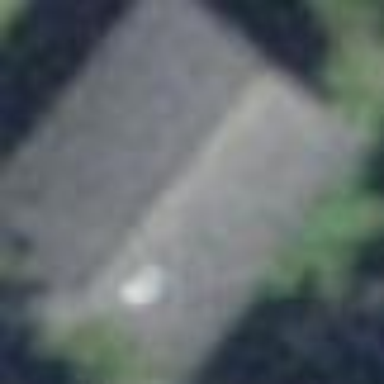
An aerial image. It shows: Garage.